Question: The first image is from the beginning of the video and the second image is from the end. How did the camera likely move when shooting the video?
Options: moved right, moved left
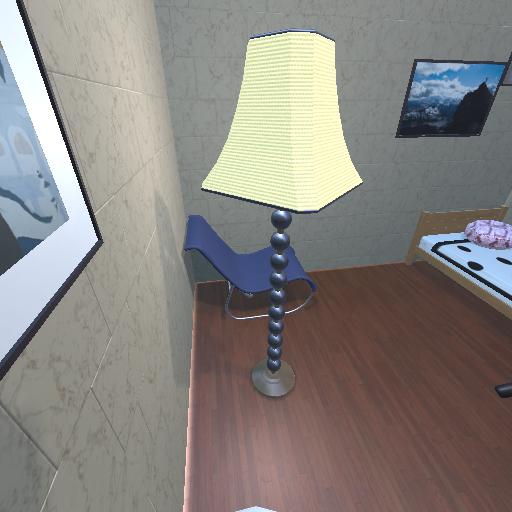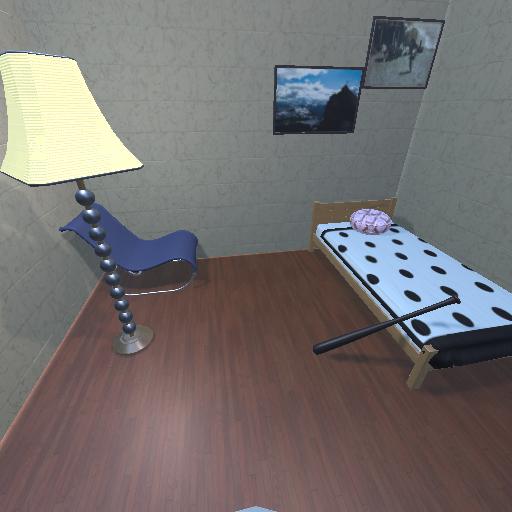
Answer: moved right